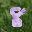
Label: 8